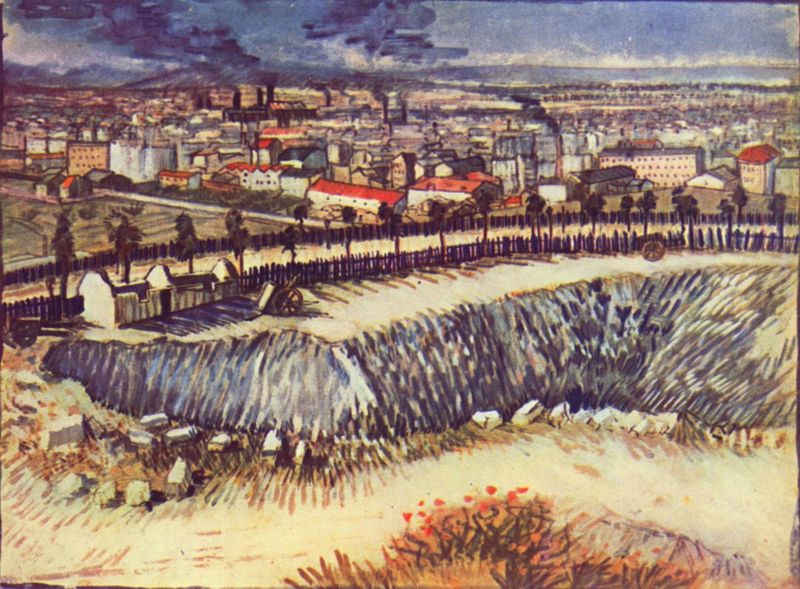
Titel: Fabrikstadt
Künstler: Vincent van Gogh
Standort: Amsterdam
Institution: Stedelijk Museum
Schlagwörter: baum, blau, dunkel, felsen, gemälde, gestein, himmel, meer, schatten, weiß, wolken, bäume, gelb, impressionismus, landschaft, ocker, sand, stadt, blume, blumen, braun, bunt, fenster, grau, hell, hintergrund, licht, orange, schwarz, strasse, stroh, vordergrund, dach, gebäude, gras, haus, rasen, rot, schloss, weg, wiese, wolke, zaun, beige, expressionismus, architektur, stein, öl, erde, feld, felder, gräser, horizont, häuser, hügel, natur, büsche, pastos, qualm, rauch, sträucher, land, kamine, karren, räder, schornstein, ansicht, fassade, fassaden, ort, abhang, berge, farben, fels, hang, dorf, dächer, mauer, schornsteine, allee, violett, vegetation, grenze, lattenzaun, zäune, fabrik, schlot, speichen, van gogh, grube, industrie, karre, rad, schubkarre, wagen, häuschen, krieg, schlacht, turner, essen, duktus, geländer, striche, bucht, panorama, schlote, stadtansicht, kanone, ruine, kohle, mohn, loch, wägen, liebermann, leben, industrialisierung, dreck, graben, stadtmauer, felsbrocken, gärten, balu, london, klatschmohn, mittelgrund, hauser, fabriken, industrielandschaft, mietshäuser, hochhaus, grupe, großstadt, schacht, steinbruch, abbau, hausbau, tagebau, zeun, baugrube, tiefenwirkung, grsa, speichenrad, parcours, fernansicht, grau blau, strohbüschel, gouche, 19. jahrhundert, strasse bäume, fabrik schlot, 20. jarhundert, landschasftsbild, industriekamine, stadt mit industrie